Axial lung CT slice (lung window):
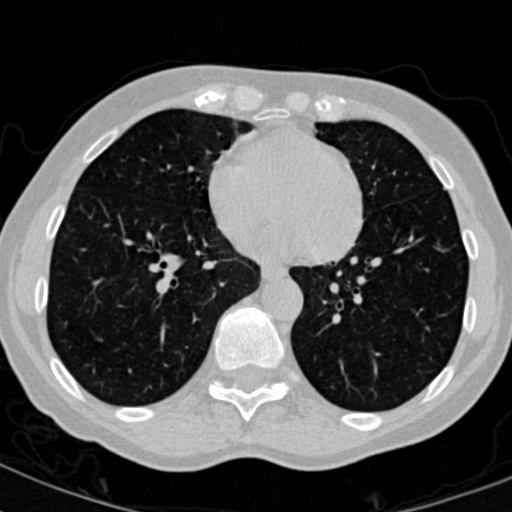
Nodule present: no